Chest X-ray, PA view. Patient: 67 years old, sex M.
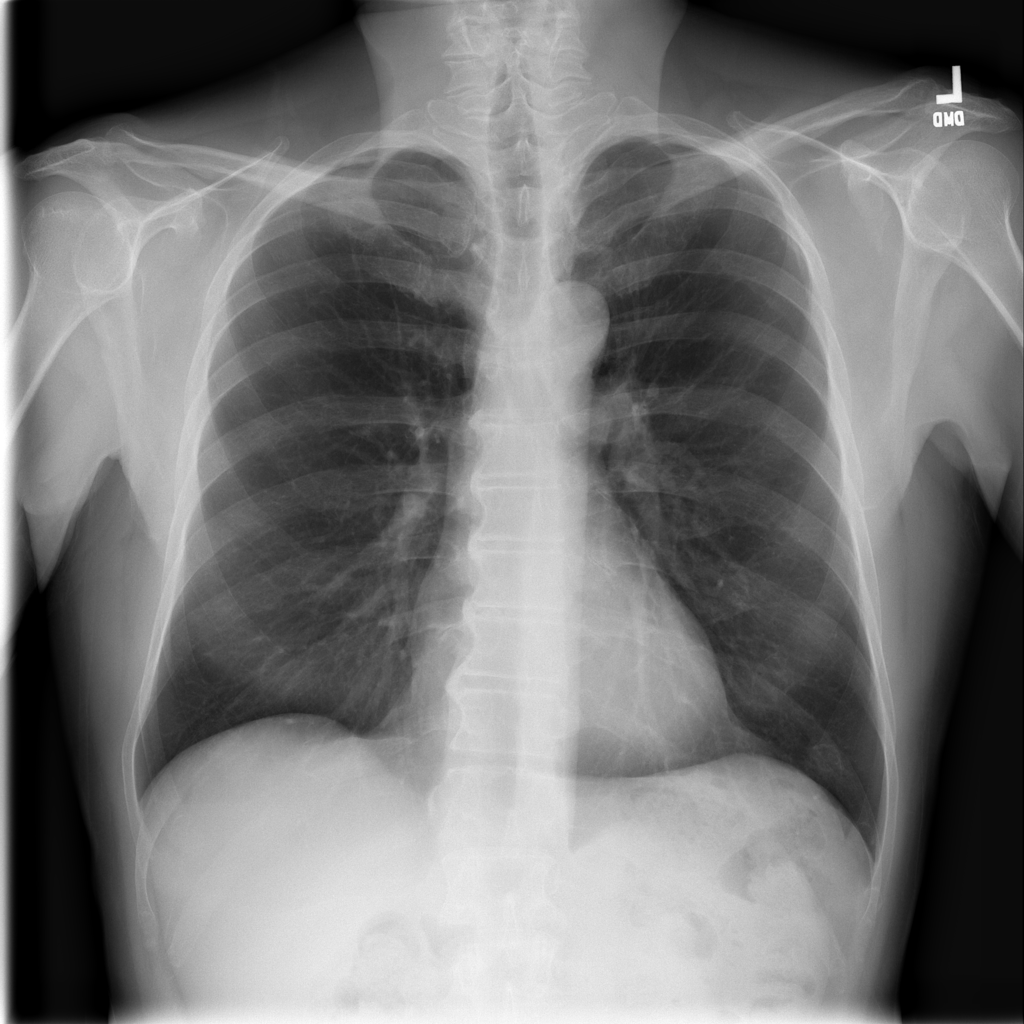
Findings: No Finding